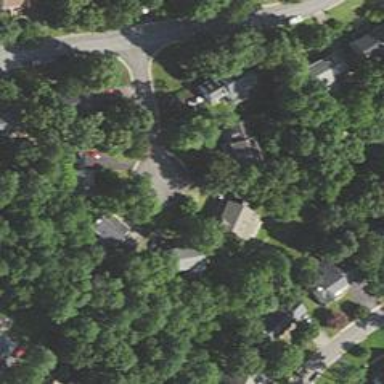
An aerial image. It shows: Driveway leading to service road.